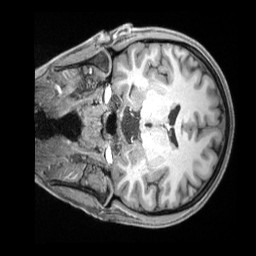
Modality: T1w
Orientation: coronal
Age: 19
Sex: female
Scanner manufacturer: siemens
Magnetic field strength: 3 T
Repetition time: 2.4 s
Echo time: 0.00226 s